Interaction volume radius: 10 \u00c5
Interaction volume height: 20 \u00c5
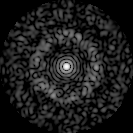
Disorder parameter: 0.8462